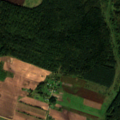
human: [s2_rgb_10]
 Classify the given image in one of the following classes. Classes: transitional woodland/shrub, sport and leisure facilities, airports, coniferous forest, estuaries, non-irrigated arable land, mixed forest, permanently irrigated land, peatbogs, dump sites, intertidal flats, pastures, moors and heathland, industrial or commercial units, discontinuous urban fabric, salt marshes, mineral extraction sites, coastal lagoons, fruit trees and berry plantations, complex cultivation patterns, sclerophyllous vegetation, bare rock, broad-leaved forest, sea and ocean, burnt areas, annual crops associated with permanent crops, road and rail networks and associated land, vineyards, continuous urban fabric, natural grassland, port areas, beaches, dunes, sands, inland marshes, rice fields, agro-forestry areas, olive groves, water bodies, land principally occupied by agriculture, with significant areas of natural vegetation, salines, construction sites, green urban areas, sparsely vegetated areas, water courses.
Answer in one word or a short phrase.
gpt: non-irrigated arable land, complex cultivation patterns, coniferous forest, mixed forest, transitional woodland/shrub